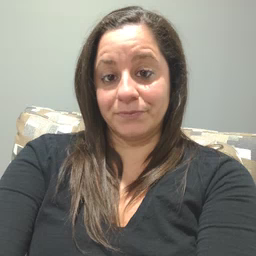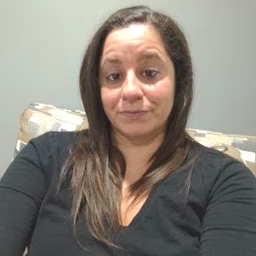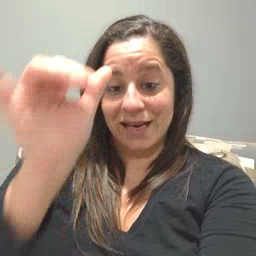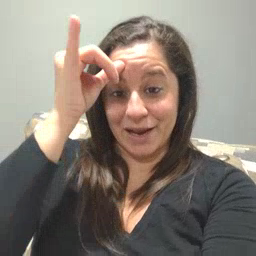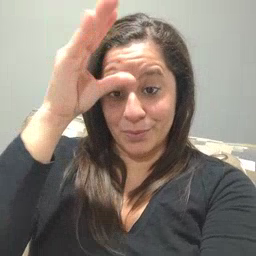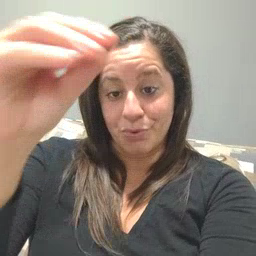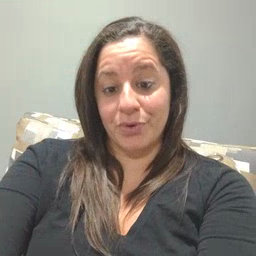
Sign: cowboy